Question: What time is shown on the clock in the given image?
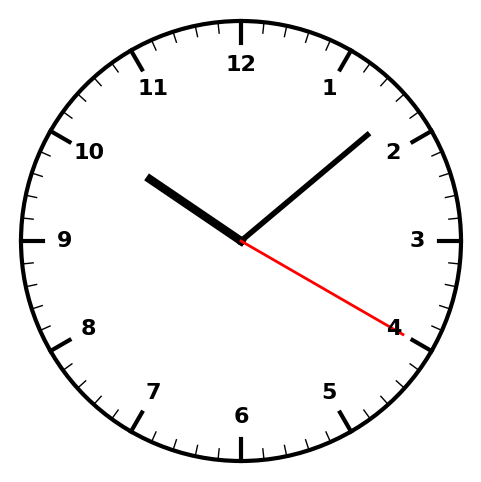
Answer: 10:08:20